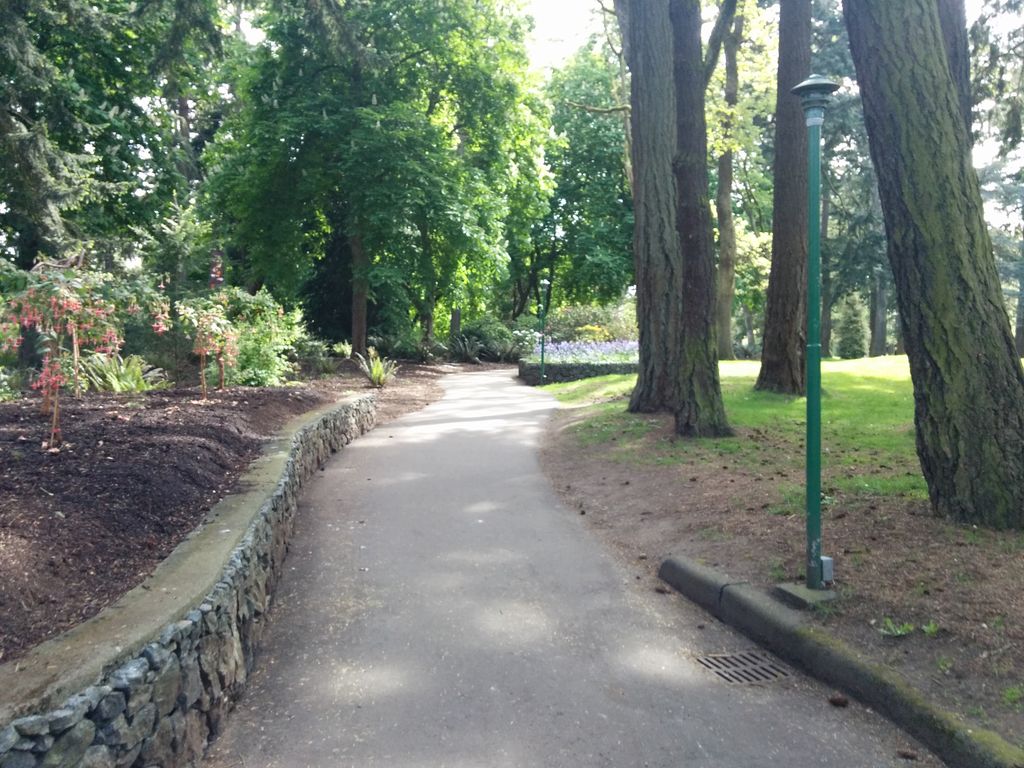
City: victoria